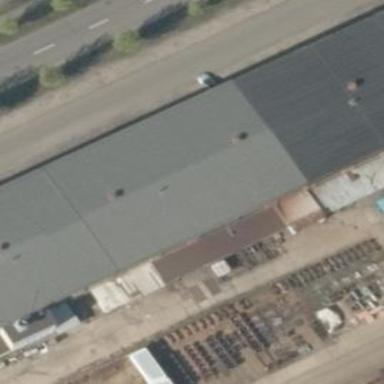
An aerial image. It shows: Industrial building.